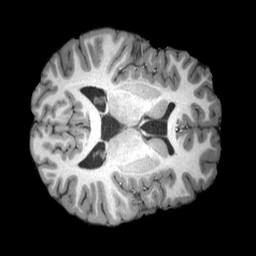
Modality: T1w
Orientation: axial
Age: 25
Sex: female